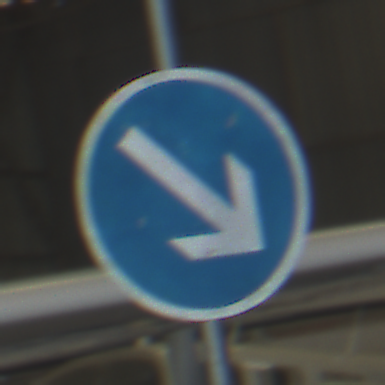
Verkehrszeichen: VorgeschriebeneVorbeifahrtRechts
Umgebung: Indoor, Urban
Tageszeit: Midday
Wetter: NotSpecified
Licht: Natural
Jahreszeit: NotSpecified
Kontrast: MediumContrast